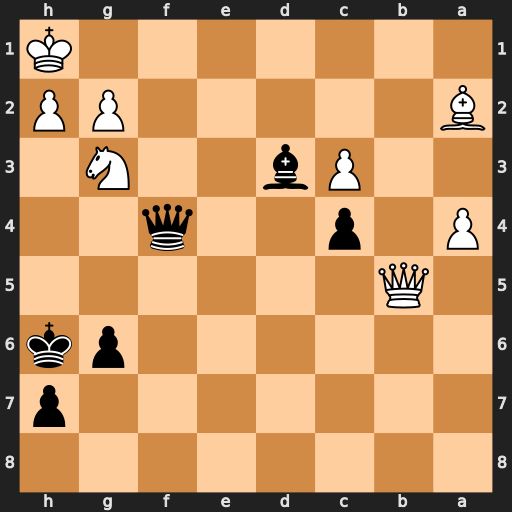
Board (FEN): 8/7p/6pk/1Q6/P1p2q2/2Pb2N1/B5PP/7K
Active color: b
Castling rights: -
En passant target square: -
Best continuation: Qc1+ Nf1 Qxf1#